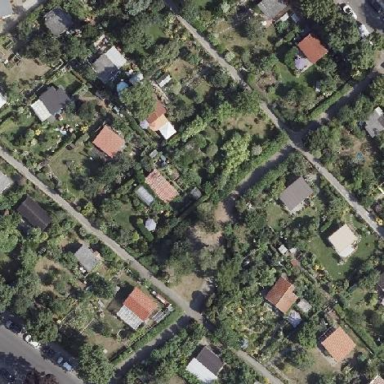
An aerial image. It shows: Allotments area.